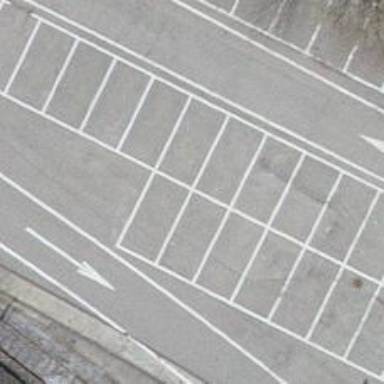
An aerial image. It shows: Parking area with surface.